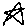
Label: star